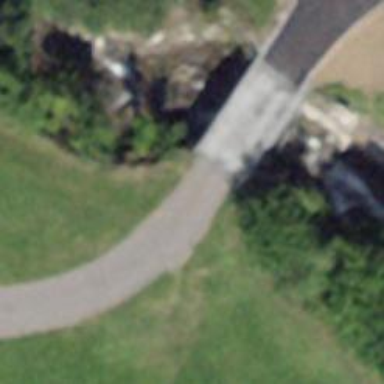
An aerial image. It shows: Service road that includes bridge.